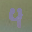
Label: 4